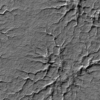
Label: not_dusty